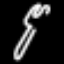
Label: fork